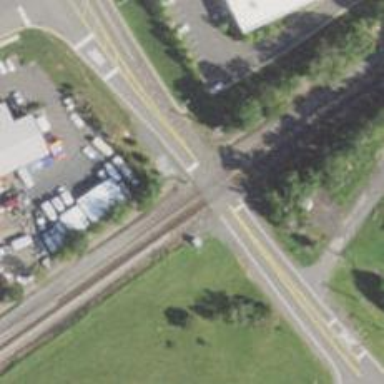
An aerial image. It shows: Railway crossing.